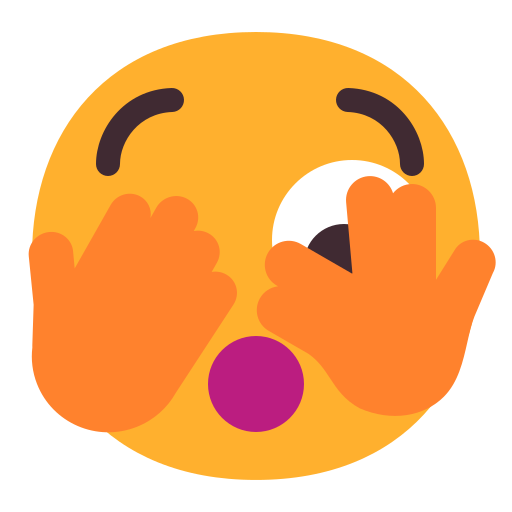
face with peeking eye flat